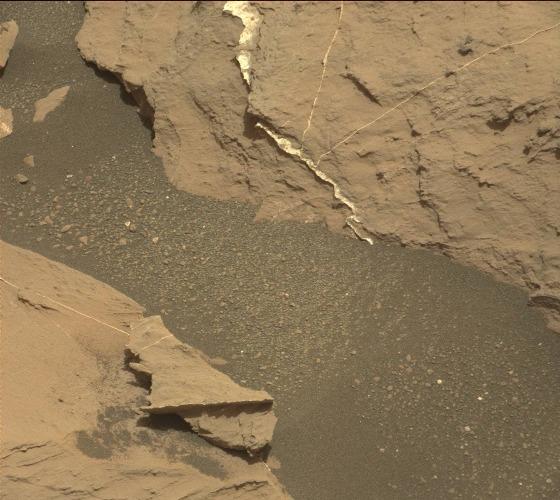
Terrain classes present: Bedrock, Gravel / Sand / Soil, Rock, Shadow